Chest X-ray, PA view. Patient: 51 years old, sex F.
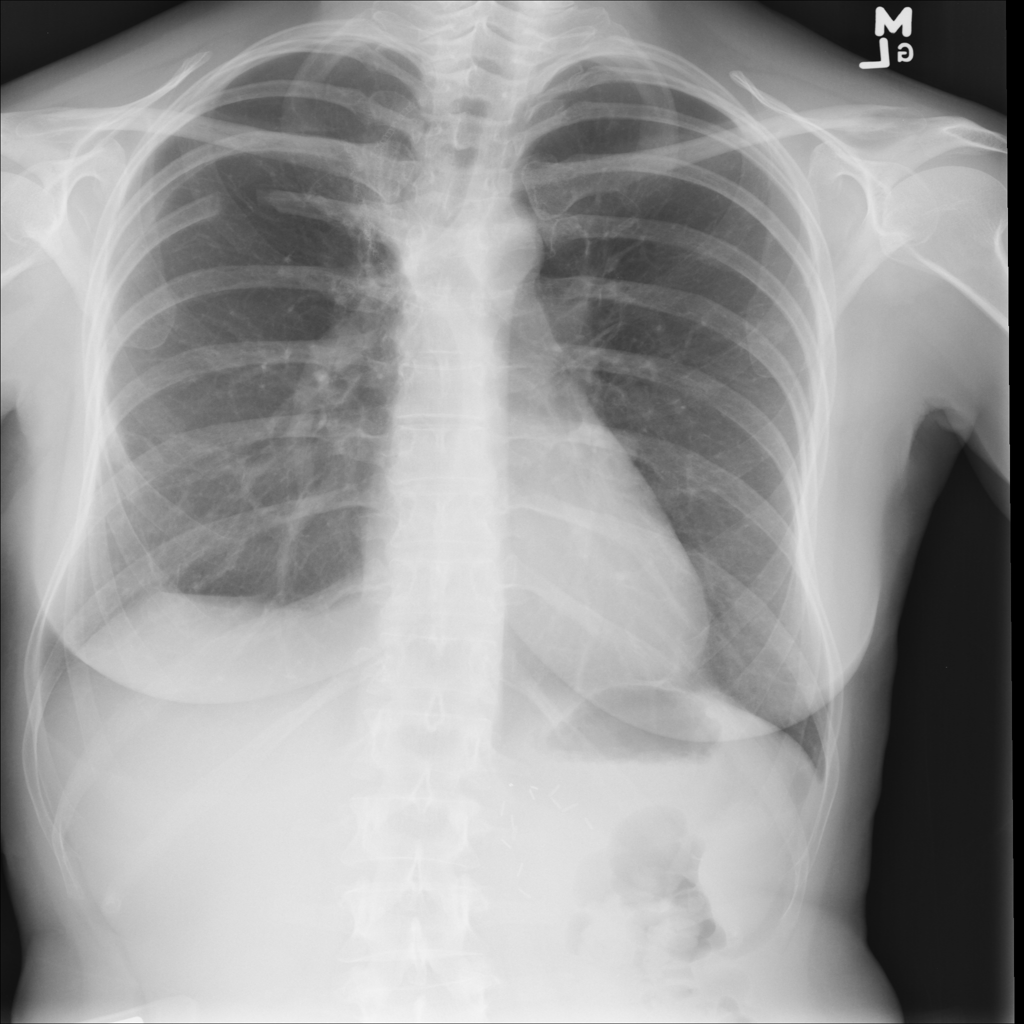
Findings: No Finding